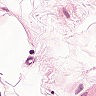
Metastatic tissue present: no